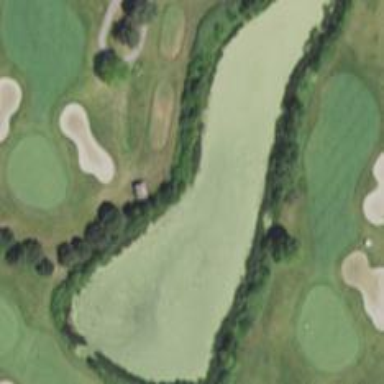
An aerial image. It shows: Water hazard in golf course. The hazard is natural water feature.